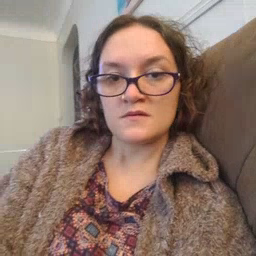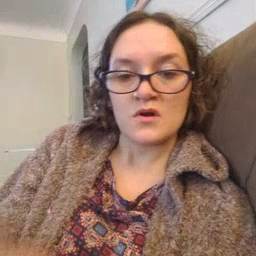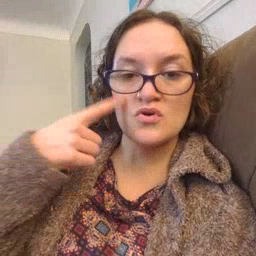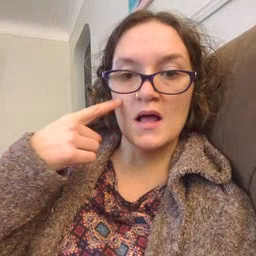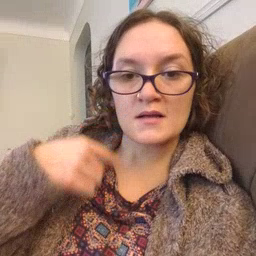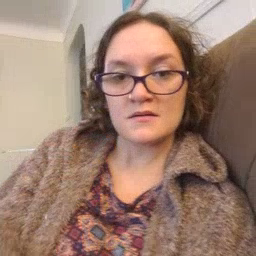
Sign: cry